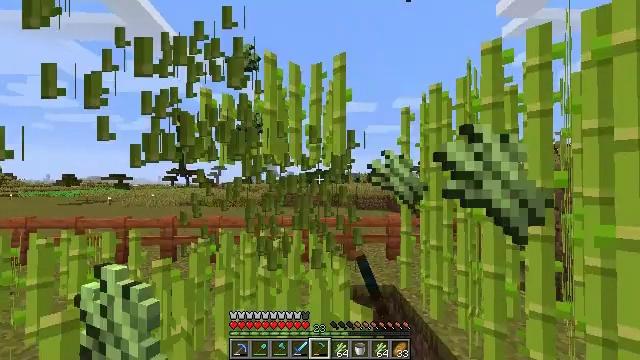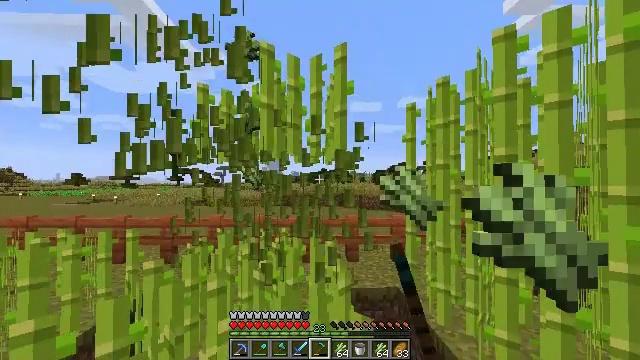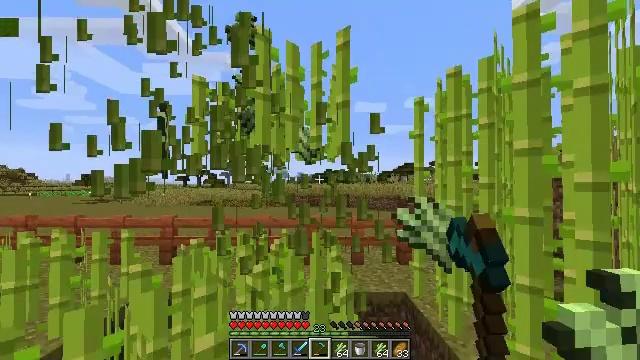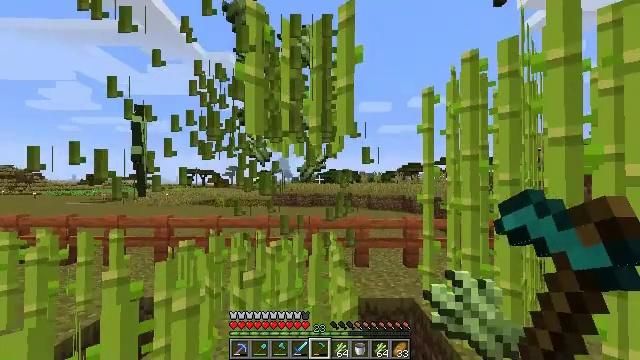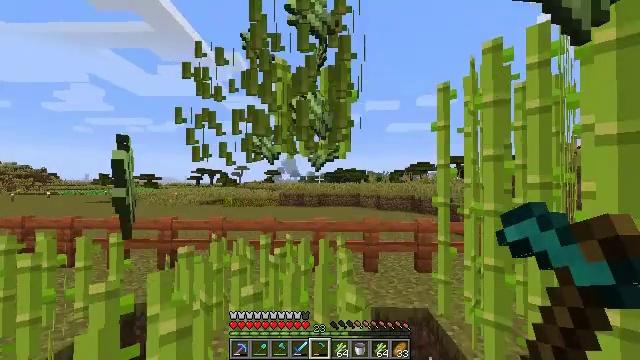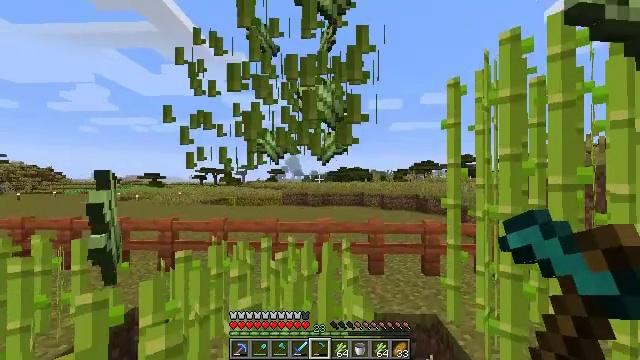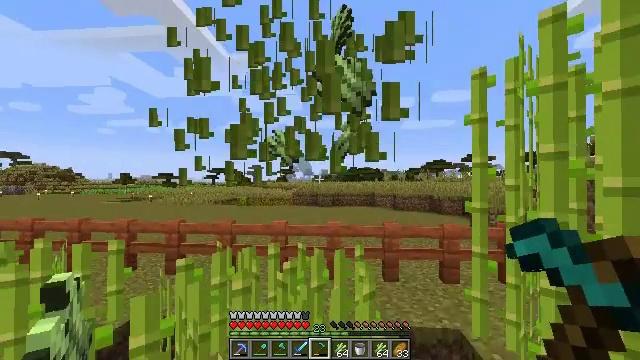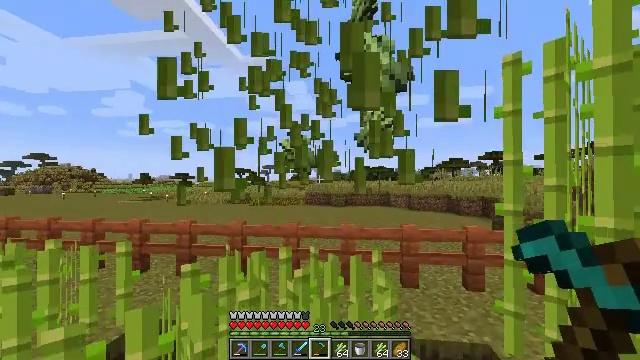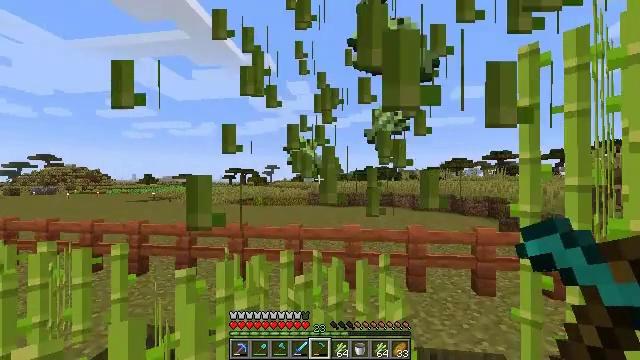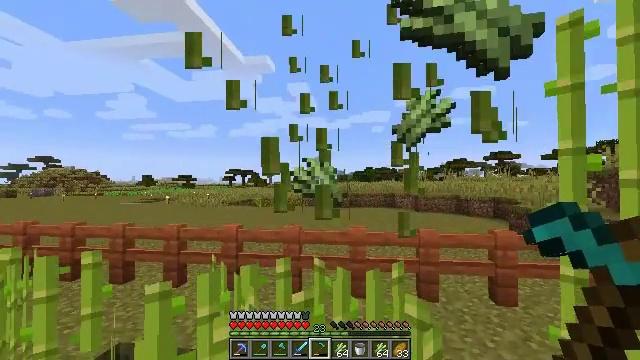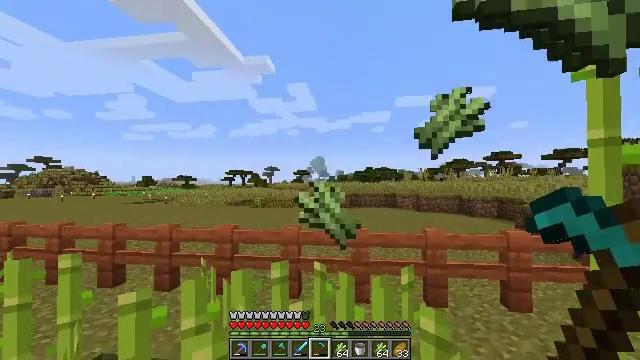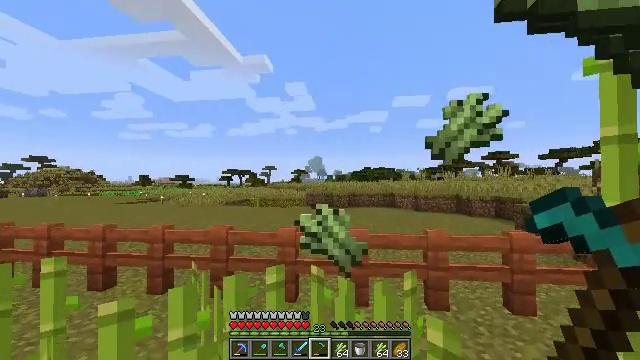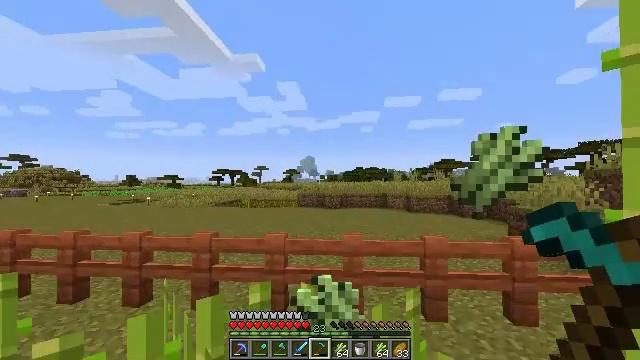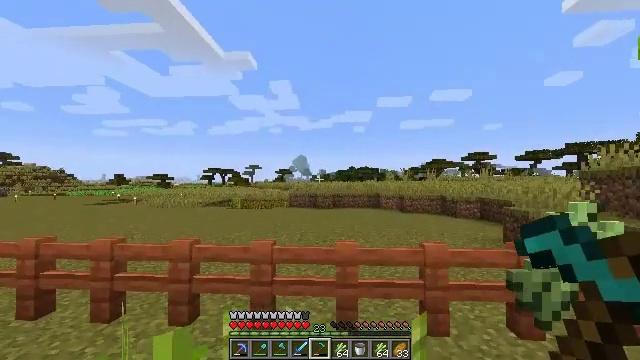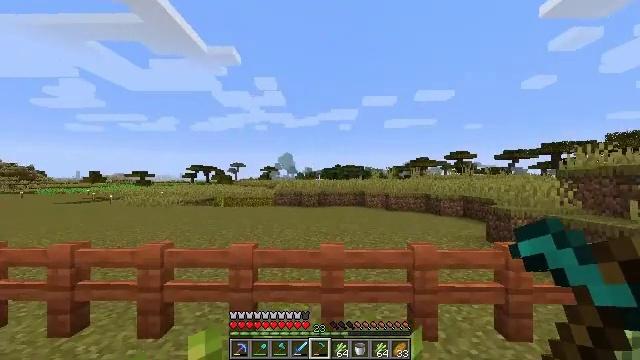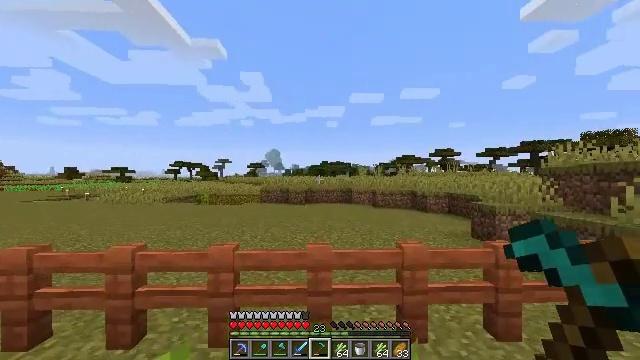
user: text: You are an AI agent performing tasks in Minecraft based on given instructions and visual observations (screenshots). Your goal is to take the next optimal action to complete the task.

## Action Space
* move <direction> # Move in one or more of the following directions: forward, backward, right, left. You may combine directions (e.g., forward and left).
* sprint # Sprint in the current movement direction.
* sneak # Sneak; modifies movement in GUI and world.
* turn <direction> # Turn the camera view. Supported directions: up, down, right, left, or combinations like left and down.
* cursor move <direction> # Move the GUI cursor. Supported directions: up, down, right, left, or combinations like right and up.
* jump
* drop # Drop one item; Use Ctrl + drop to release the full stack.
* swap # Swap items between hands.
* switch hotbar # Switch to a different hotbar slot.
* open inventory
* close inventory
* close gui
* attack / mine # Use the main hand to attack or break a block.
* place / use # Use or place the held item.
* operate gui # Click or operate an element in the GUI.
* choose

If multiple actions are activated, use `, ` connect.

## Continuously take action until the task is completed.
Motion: motion action
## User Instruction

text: Break the sugar cane.
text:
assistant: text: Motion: move forward, turn left, attack / mine
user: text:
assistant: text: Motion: move forward, turn left, attack / mine
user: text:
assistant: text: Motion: move forward, attack / mine
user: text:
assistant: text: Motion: move forward, turn left, attack / mine
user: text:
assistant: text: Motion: move forward, attack / mine
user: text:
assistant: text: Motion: move forward, turn left, attack / mine
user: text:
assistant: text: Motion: move forward, turn left, attack / mine
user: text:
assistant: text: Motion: move forward, attack / mine
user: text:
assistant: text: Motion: move forward, attack / mine
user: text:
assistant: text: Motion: move forward
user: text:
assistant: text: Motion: move forward
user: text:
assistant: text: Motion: move forward, turn right
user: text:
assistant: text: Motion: move forward, turn right
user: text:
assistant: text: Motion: move forward, turn right
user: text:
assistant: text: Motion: move forward, turn right
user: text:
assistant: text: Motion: move forward, turn right and down
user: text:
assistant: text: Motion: move forward, turn right and down
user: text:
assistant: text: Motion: move forward, turn right and down
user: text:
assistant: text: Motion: move forward, turn right and down
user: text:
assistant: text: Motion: move forward, turn right and down
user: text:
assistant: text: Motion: move forward, turn right and down
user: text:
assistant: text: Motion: move forward and move left, turn right and down
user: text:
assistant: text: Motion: move forward and move left, turn right and down
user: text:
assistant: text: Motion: move forward and move left, turn right and down
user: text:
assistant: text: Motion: move left, turn right and down
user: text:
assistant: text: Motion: move left, turn right
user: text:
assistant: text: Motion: turn right and up
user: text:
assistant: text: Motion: turn right and up
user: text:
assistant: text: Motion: turn left and up
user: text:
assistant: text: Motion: no_op